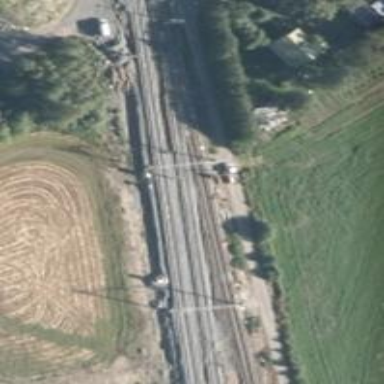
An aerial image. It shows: Electrified rail siding with contact line.